Question: I have a user control called "Grid." I had a couple of problems with a line of code (to do with grid) in the designer in my form disappearing every so often. However I just copied and pasted it back in from an older backup and it worked fine, so as it wasn't especially bothering me and I had more important things to do I left it. I have just tried to put a grid onto a form from the toolbox and I got this error:

Can anyone help me out? If I have missed anything or you need more information I should be around to respond quickly.
Edit: I have just fiddled around a bit and this is a problem common to all my user controls
Cheers - Martin
Edit: Thought it may be useful to include the designer for grid.
'''
<Global.Microsoft.VisualBasic.CompilerServices.DesignerGenerated()> _
Partial Class Grid
Inherits System.Windows.Forms.UserControl
'UserControl overrides dispose to clean up the component list.
<System.Diagnostics.DebuggerNonUserCode()> _
Protected Overrides Sub Dispose(ByVal disposing As Boolean)
Try
If disposing AndAlso components IsNot Nothing Then
components.Dispose()
End If
Finally
MyBase.Dispose(disposing)
End Try
End Sub
'Required by the Windows Form Designer
Private components As System.ComponentModel.IContainer
'NOTE: The following procedure is required by the Windows Form Designer
'It can be modified using the Windows Form Designer.
'Do not modify it using the code editor.
<System.Diagnostics.DebuggerStepThrough()> _
Private Sub InitializeComponent()
Me.SuspendLayout()
'
'Grid
'
Me.AutoScaleDimensions = New System.Drawing.SizeF(6.0!, 13.0!)
Me.AutoScaleMode = System.Windows.Forms.AutoScaleMode.Font
Me.BackgroundImageLayout = System.Windows.Forms.ImageLayout.Stretch
Me.Name = "Grid"
Me.Size = New System.Drawing.Size(450, 450)
Me.ResumeLayout(False)
End Sub
End Class
'''
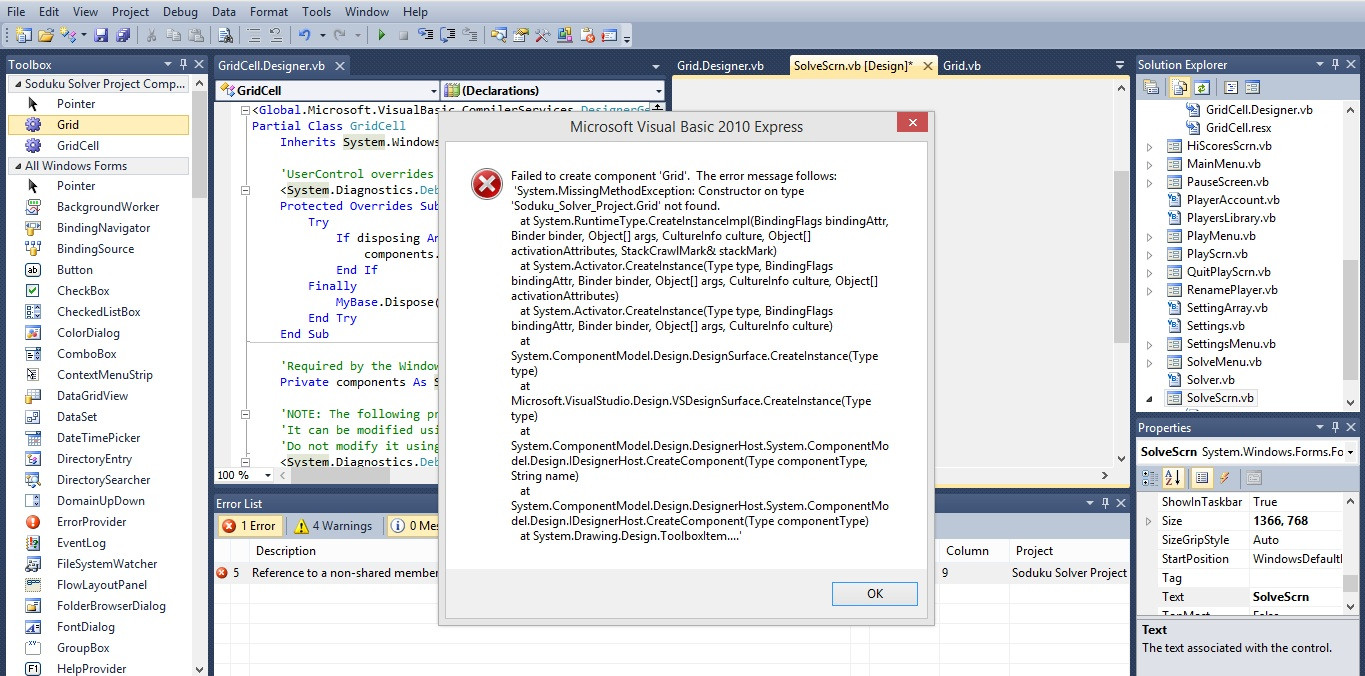
Answer: This can happen when you write your own constructor for the control. The designer can only create an instance of a control if it has got a parameterless constructor. So if you've added a custom constructor with parameters then the designer won't be able to recognize that.
To fix it, just add a constructor with no parameters anywhere in your control and you should be good to go:
'''
Public Sub New()
InitializeComponent()
'Do other stuff here if necessary.
End Sub
'''